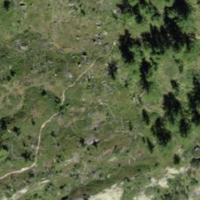
EUNIS habitat code: 23
Species observed at this site:
Arnica montana